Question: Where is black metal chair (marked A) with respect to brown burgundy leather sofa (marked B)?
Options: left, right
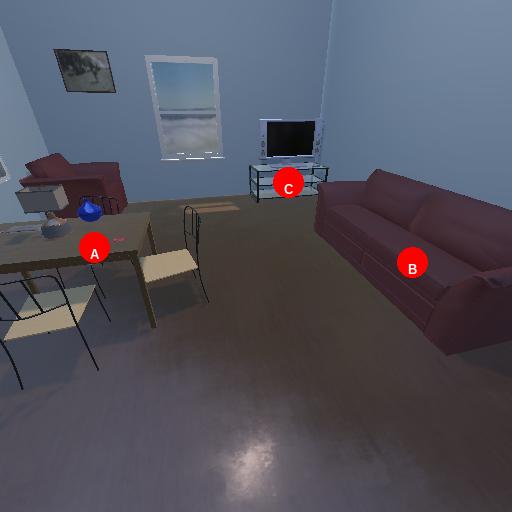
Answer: left